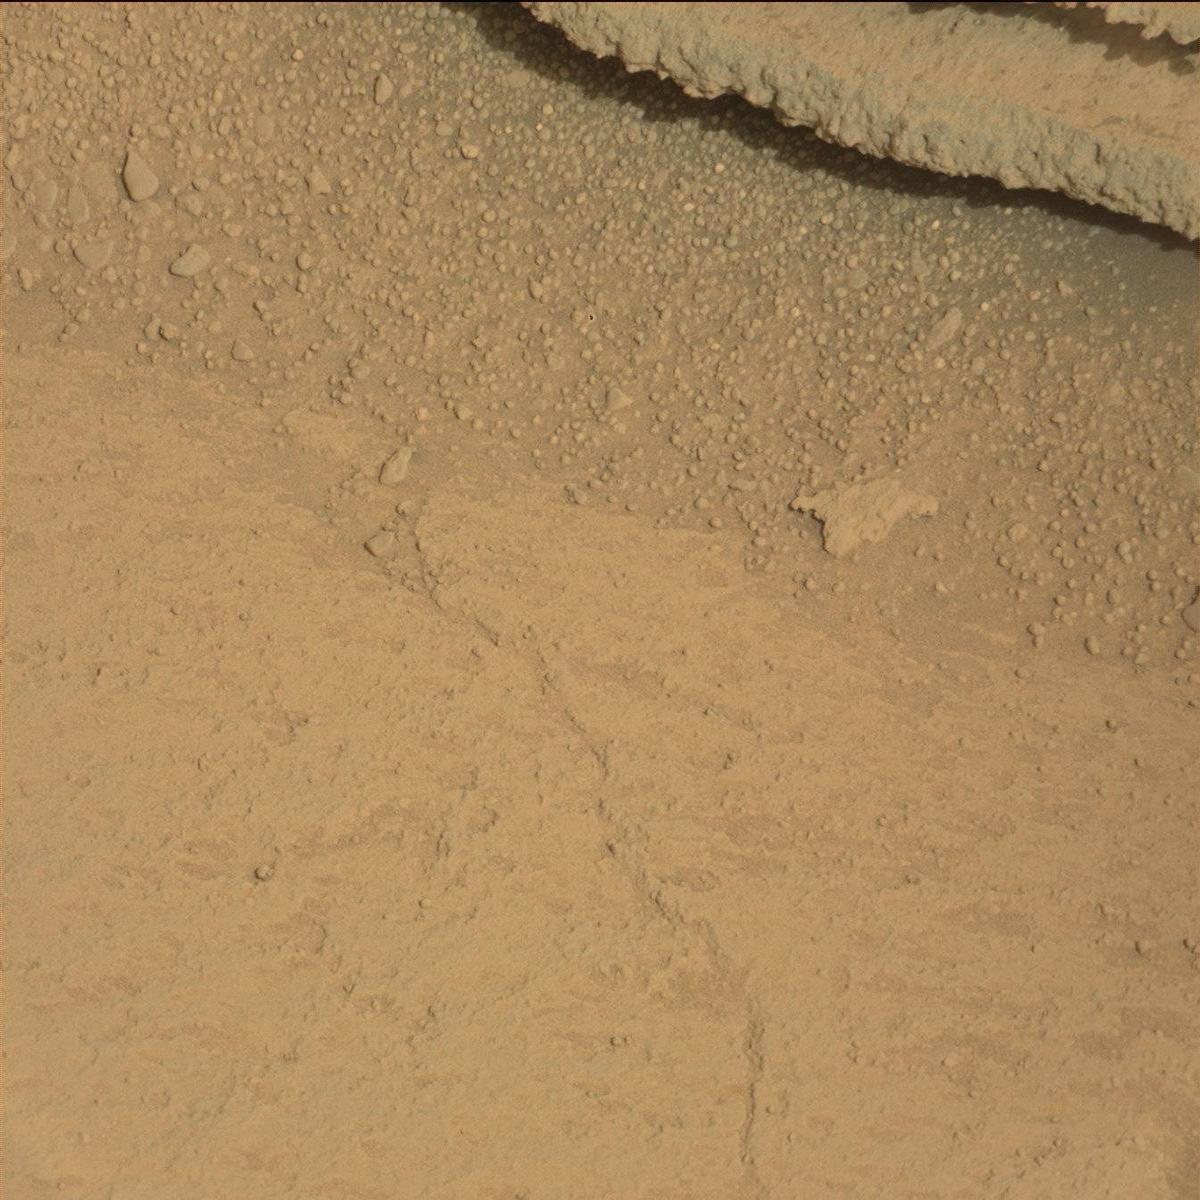
Terrain classes present: Bedrock, Rock, Sand / Soil